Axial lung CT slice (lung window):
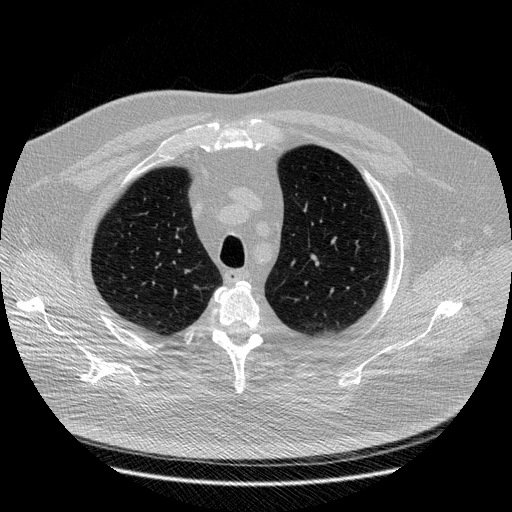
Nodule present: no